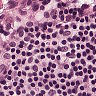
Metastatic tissue present: no